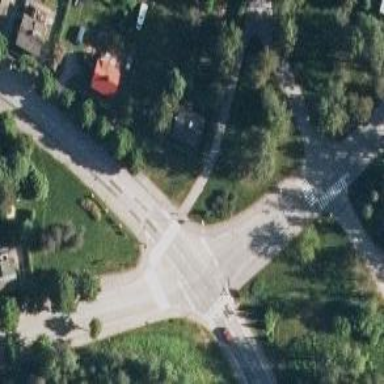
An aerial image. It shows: Cycleway.